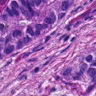
Metastatic tissue present: yes